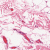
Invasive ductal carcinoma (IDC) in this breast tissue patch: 0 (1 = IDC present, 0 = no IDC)